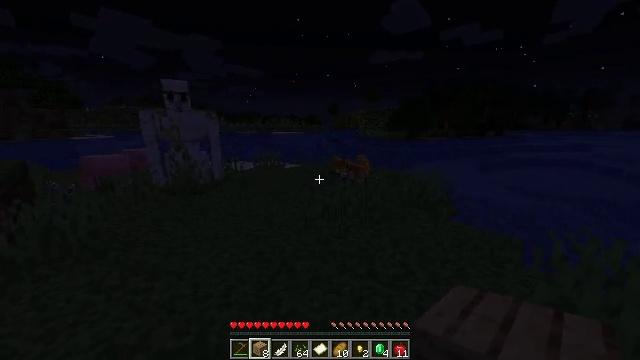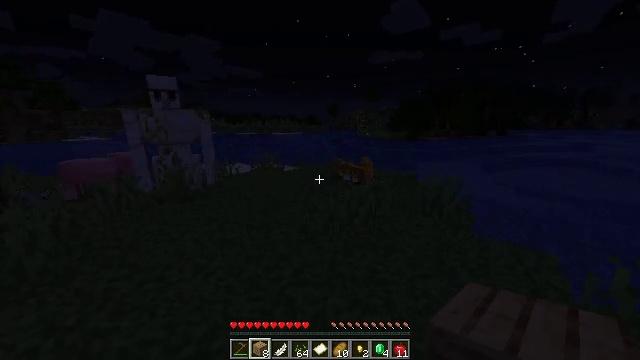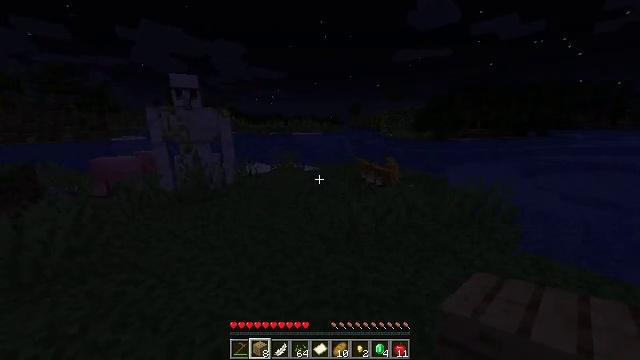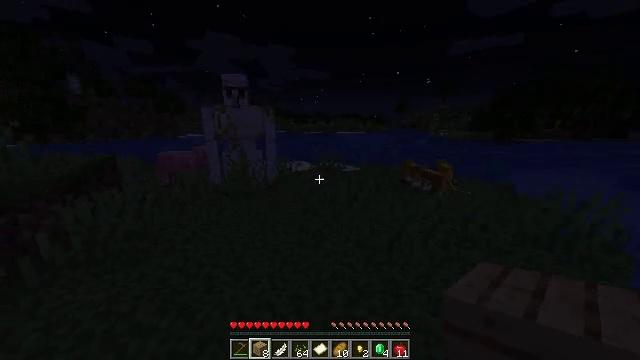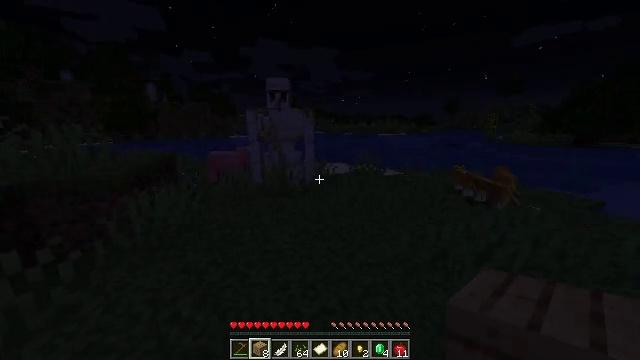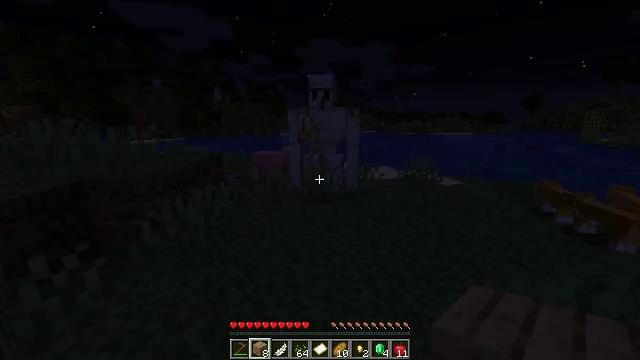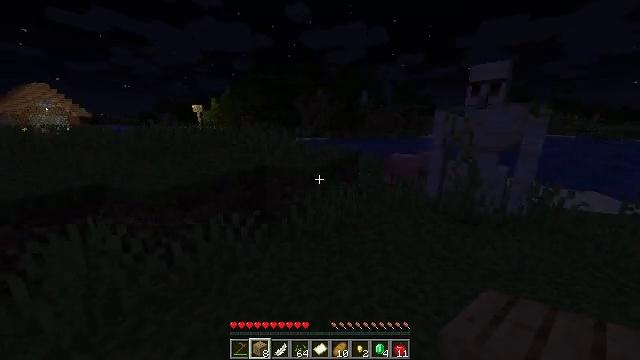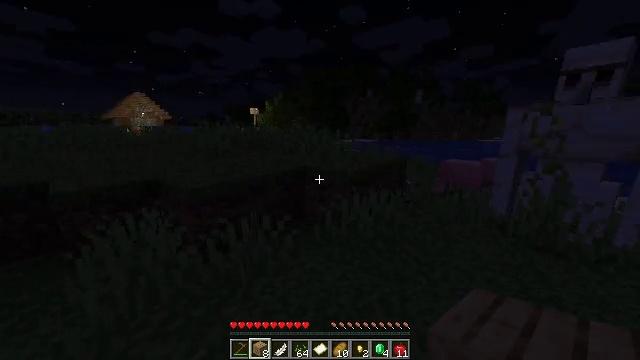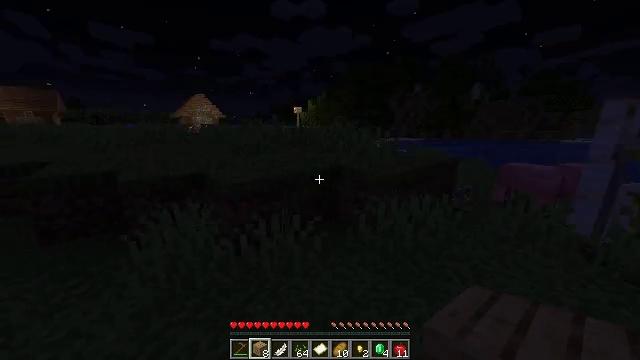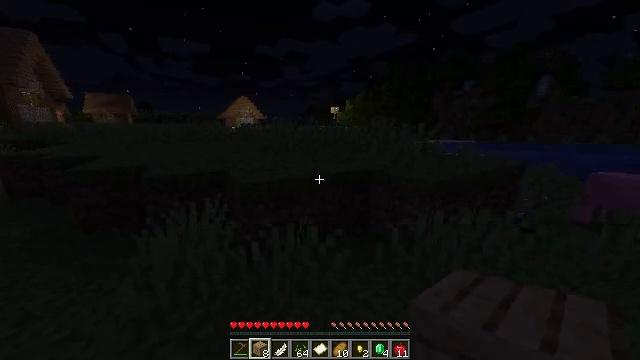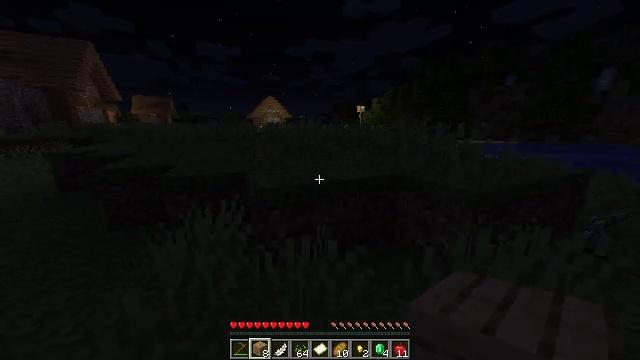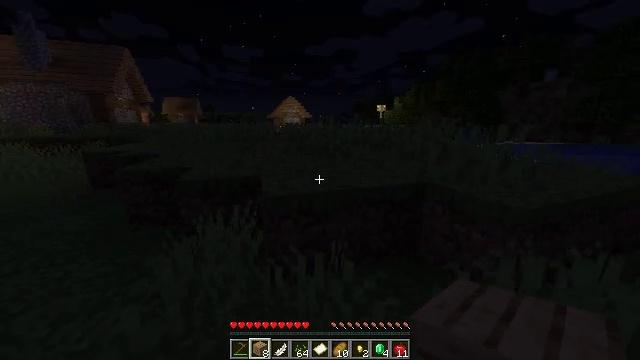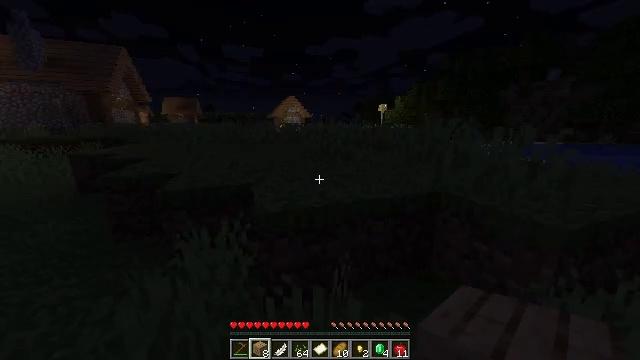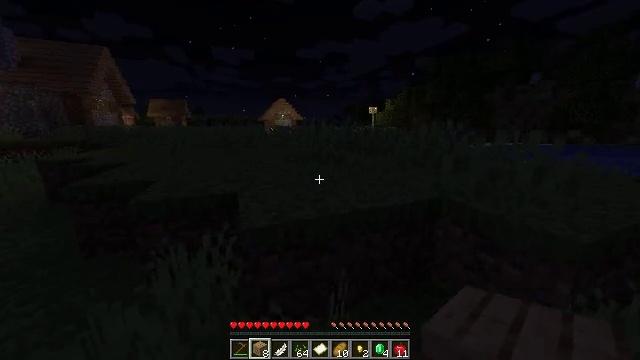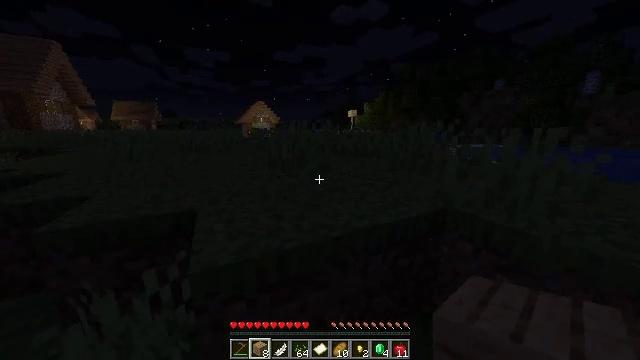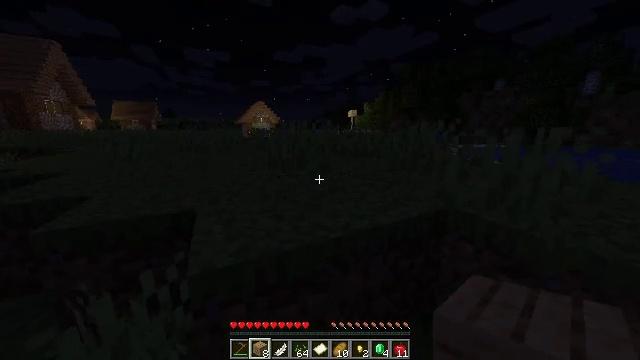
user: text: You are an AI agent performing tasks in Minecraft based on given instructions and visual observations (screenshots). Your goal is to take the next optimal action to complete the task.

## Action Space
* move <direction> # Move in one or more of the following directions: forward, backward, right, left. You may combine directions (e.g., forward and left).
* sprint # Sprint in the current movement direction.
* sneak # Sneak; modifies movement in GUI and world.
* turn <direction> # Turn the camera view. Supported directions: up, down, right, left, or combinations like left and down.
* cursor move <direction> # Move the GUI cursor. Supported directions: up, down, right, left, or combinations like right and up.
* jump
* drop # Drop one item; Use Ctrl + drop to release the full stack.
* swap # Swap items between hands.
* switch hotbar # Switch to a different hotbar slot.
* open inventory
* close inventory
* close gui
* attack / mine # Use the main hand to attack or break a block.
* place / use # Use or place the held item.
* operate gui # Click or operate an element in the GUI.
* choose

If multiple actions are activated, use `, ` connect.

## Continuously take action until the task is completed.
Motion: motion action
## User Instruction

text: Gather yellow wool from a structure.
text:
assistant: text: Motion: move forward
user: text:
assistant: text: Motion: move forward, turn left
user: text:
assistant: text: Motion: move forward, turn left
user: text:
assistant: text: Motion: move forward, turn left
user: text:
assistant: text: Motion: move forward, turn left
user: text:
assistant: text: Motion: move forward, turn left
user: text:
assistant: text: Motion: move forward, turn left
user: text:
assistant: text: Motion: move forward, turn left
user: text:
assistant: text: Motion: move forward, turn left
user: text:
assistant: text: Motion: move forward, turn left
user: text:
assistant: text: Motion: move forward, turn left
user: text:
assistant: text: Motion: move forward
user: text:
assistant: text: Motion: move forward, turn right
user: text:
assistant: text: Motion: move forward, turn right
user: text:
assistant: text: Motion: move forward
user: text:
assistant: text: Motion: move forward, jump
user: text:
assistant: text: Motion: move forward, jump
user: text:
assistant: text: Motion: move forward, jump
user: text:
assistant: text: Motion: move forward, turn right, jump
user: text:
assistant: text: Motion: move forward
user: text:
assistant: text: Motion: move forward
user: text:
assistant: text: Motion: move forward
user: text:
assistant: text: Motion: move forward
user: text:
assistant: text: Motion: move forward
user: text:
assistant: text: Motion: move forward
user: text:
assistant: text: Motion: move forward
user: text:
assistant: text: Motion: move forward
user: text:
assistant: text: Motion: move forward
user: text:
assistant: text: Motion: move forward
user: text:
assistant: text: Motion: move forward, turn right